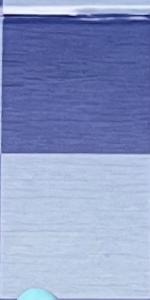
Label: Empty